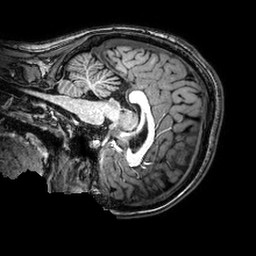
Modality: T1w
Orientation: sagittal
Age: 20
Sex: female